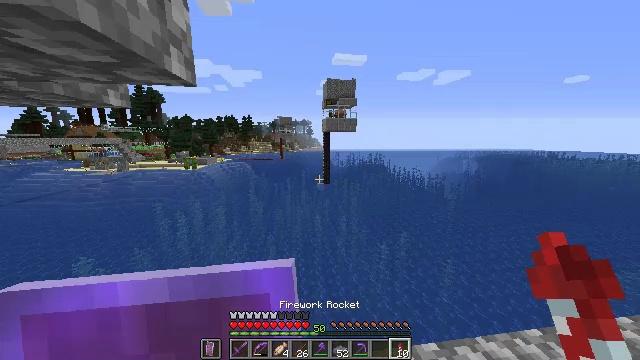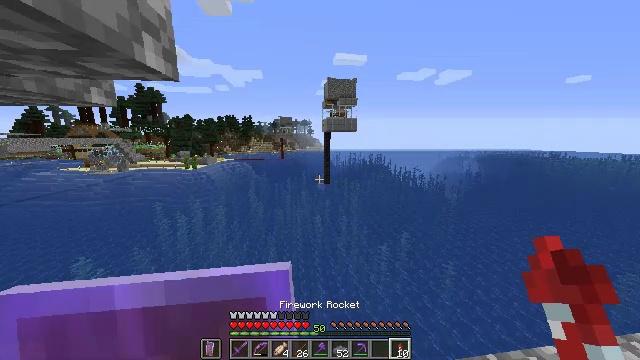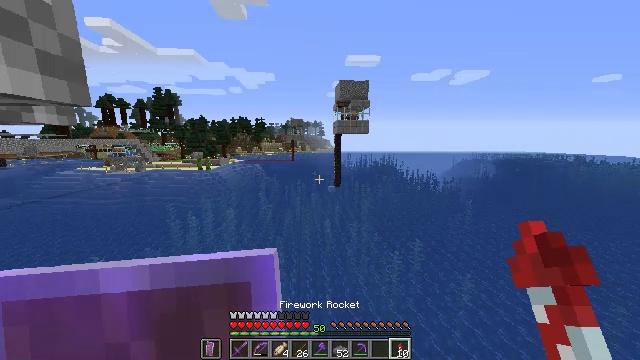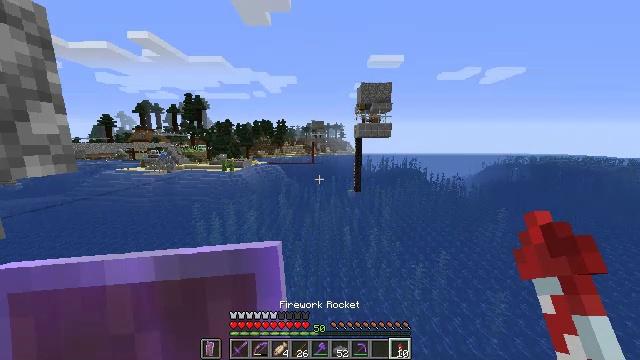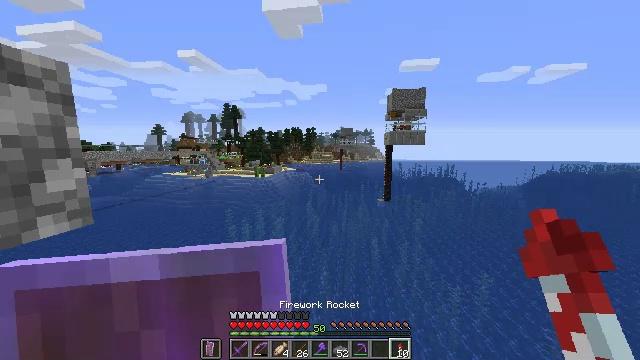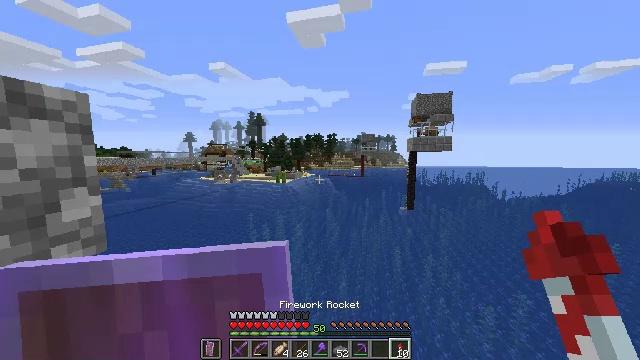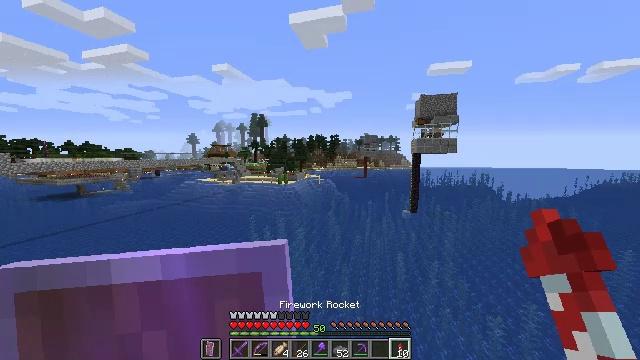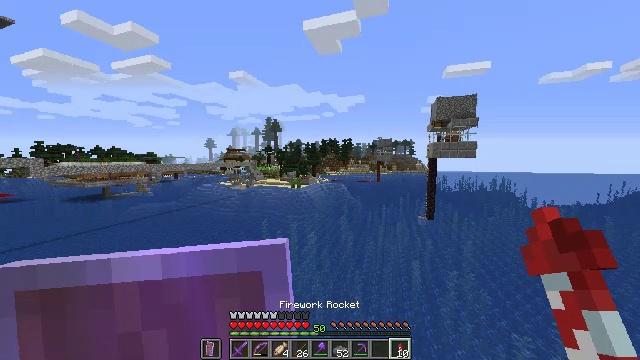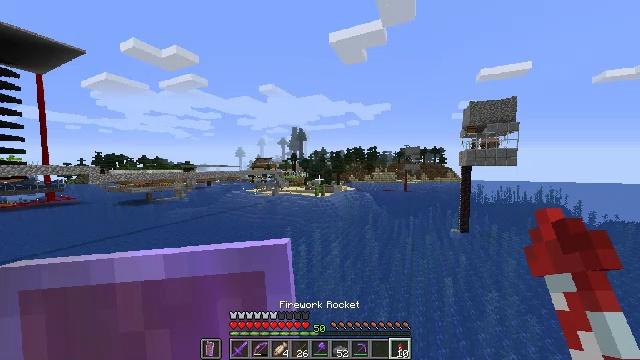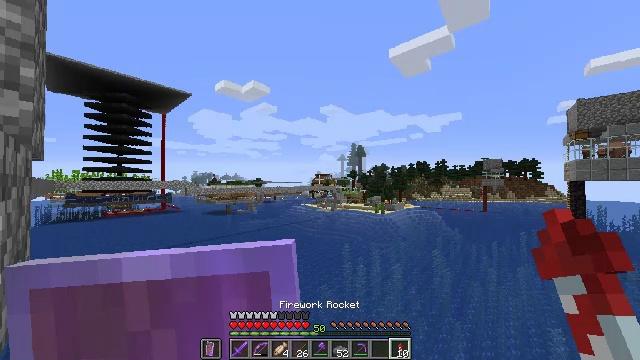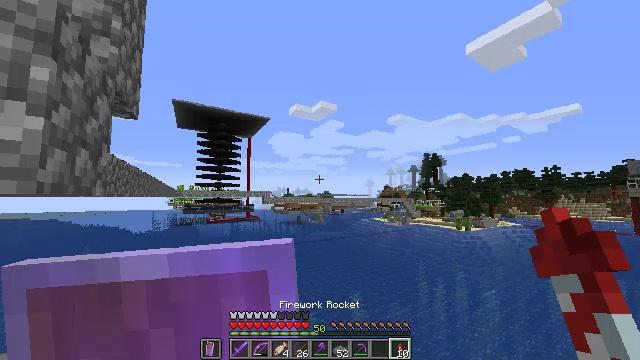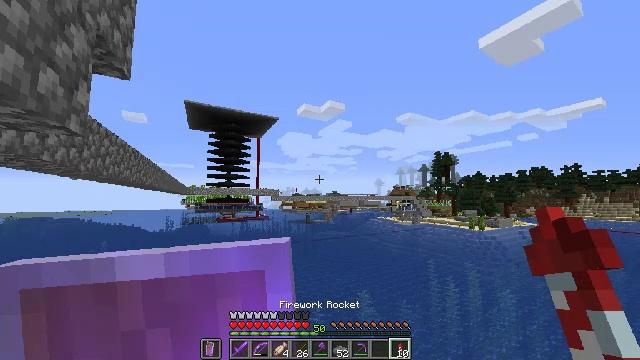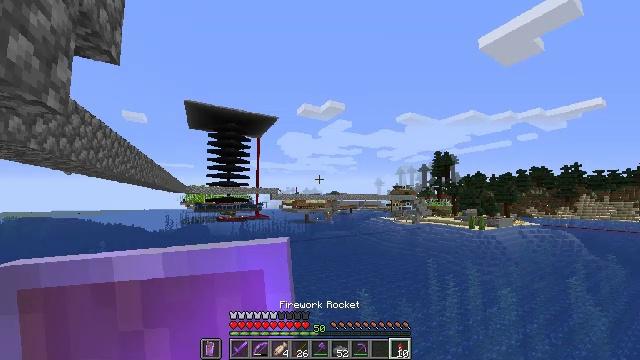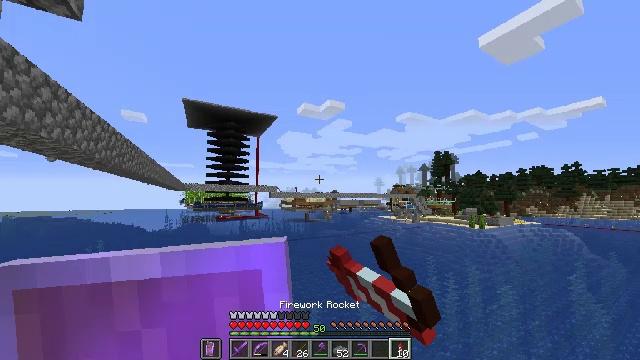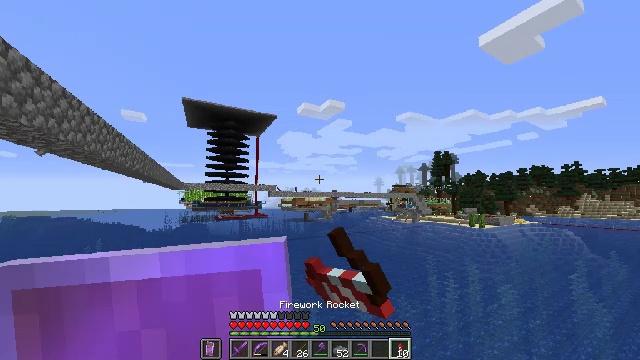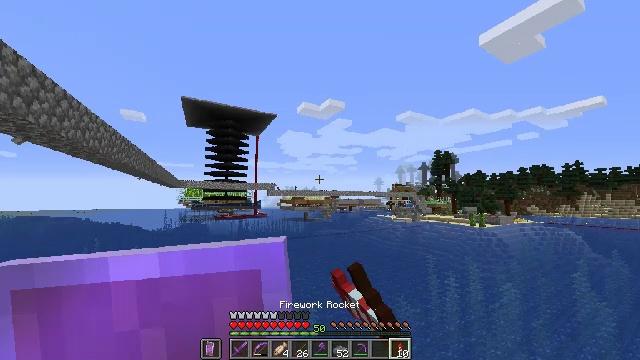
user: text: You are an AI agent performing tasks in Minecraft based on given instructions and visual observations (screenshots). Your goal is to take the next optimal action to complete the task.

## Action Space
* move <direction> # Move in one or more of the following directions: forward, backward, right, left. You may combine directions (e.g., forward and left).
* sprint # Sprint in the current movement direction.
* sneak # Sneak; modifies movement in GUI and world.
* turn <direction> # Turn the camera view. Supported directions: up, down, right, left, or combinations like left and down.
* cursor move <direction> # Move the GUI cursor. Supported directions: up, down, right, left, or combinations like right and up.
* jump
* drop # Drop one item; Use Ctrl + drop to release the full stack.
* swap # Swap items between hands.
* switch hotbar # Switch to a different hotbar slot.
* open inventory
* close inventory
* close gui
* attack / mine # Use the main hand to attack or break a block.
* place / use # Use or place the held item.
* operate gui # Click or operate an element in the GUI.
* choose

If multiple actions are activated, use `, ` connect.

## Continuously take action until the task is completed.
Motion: motion action
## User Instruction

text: Remove the existing composter.
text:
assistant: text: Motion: move forward, sprint
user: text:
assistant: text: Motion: move forward, sprint, turn left, jump
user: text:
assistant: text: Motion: move forward, sprint, turn left, jump
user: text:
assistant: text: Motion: move forward, sprint, turn left and up, jump
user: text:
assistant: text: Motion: move forward, sprint, turn left and up, jump
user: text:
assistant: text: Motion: move forward, sprint
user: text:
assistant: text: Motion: move forward, sprint, turn left and up
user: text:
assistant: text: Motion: move forward, sprint, turn left and up
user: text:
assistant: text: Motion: move forward, sprint, turn left and up, jump
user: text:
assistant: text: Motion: move forward, sprint, turn left and up, jump
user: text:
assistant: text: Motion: move forward, sprint, turn left, jump
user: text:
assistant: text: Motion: move forward, sprint, use / place, jump
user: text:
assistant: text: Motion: move forward, sprint, use / place, jump
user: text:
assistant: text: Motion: move forward, sprint, use / place, jump
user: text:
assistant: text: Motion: move forward, sprint, jump
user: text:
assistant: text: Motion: move forward, sprint
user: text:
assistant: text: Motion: move forward, sprint
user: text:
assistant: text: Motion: move forward, sprint
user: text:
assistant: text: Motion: move forward, sprint
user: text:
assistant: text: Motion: move forward, sprint
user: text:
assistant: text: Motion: move forward, sprint
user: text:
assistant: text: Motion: move forward, sprint, turn right and up
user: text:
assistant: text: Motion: move forward, sprint
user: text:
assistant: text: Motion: move forward, sprint
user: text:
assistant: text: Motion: move forward, sprint
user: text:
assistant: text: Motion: move forward, sprint
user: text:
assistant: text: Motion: move forward, sprint
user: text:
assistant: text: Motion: move forward, sprint
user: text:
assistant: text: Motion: move forward, sprint
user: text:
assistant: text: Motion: move forward, sprint